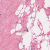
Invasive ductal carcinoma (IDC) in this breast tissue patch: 0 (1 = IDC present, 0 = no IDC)